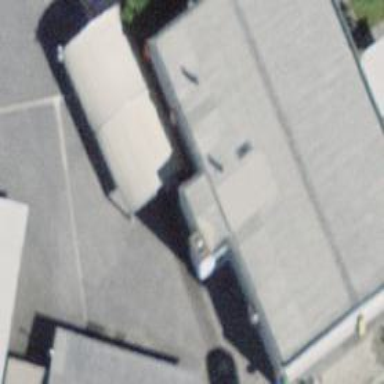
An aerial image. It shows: Industrial building.